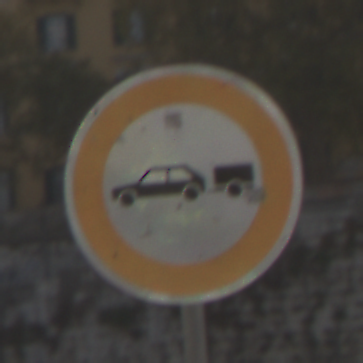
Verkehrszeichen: VerbotPersonenkraftwagenMitAnhaenger
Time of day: MorningAfternoon
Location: Outdoor (Suburban)
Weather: PartlyCloudy
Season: NotSpecified
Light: Natural